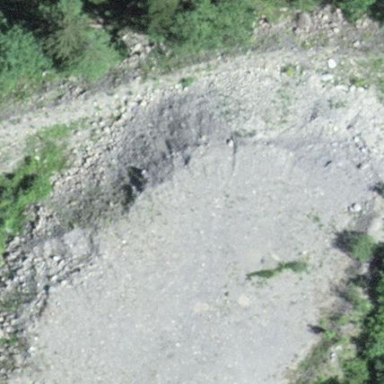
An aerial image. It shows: Scree landscape.